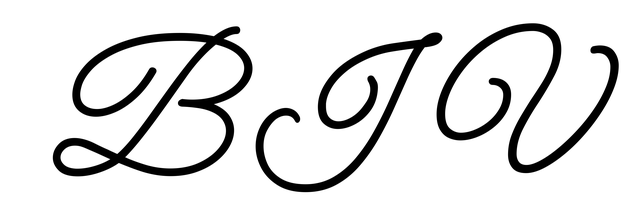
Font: MeowScript-Regular